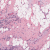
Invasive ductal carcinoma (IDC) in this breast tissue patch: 1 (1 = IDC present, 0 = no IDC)